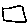
Label: square